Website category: jobs
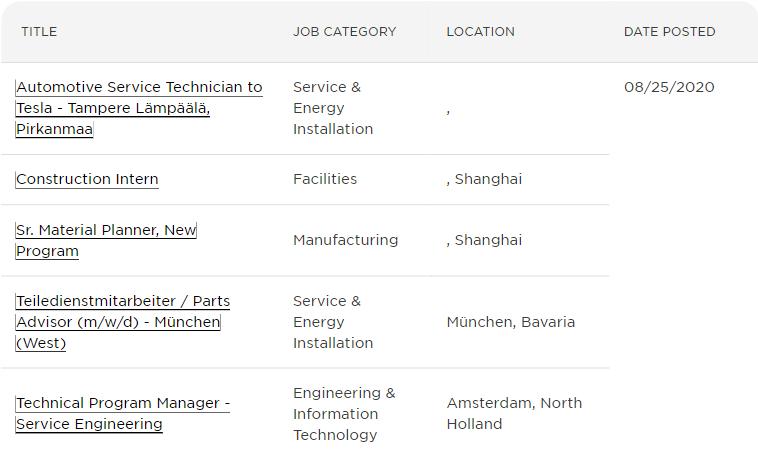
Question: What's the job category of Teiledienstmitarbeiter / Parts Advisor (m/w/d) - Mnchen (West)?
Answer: Service & Energy Installation

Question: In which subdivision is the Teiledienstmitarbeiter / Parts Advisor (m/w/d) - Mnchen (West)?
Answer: Service & Energy Installation

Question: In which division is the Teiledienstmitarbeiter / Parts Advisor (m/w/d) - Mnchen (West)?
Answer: Service & Energy Installation

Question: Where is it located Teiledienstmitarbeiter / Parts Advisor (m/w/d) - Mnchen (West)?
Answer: Service & Energy Installation

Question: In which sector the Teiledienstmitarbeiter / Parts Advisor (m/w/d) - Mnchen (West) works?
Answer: Service & Energy Installation

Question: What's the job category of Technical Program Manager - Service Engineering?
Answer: Engineering & Information Technology

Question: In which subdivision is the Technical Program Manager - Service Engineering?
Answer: Engineering & Information Technology

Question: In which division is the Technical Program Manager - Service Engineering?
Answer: Engineering & Information Technology

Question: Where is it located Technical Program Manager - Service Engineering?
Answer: Engineering & Information Technology

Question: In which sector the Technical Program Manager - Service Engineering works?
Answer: Engineering & Information Technology

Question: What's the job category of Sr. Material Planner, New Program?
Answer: Manufacturing

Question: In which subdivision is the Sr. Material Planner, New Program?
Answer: Manufacturing

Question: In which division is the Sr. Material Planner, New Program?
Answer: Manufacturing

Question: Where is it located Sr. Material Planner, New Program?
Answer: Manufacturing

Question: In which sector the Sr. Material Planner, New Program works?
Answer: Manufacturing

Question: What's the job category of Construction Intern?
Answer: Facilities

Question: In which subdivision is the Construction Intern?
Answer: Facilities

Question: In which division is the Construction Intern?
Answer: Facilities

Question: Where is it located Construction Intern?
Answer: Facilities

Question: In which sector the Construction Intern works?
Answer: Facilities

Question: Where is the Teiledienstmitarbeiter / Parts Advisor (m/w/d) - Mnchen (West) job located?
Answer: Mnchen, Bavaria

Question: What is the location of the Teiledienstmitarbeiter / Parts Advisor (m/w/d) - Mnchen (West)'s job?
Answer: Mnchen, Bavaria

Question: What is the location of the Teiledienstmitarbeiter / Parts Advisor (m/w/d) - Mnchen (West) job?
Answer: Mnchen, Bavaria

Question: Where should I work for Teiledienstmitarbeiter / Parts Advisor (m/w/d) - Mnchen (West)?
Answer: Mnchen, Bavaria

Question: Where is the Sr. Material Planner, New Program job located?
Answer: , Shanghai

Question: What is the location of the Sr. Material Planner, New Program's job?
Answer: , Shanghai

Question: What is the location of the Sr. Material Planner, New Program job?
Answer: , Shanghai

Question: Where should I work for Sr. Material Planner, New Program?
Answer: , Shanghai

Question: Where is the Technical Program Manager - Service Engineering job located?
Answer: Amsterdam, North Holland

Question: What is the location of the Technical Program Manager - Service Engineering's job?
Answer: Amsterdam, North Holland

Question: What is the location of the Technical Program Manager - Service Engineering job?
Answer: Amsterdam, North Holland

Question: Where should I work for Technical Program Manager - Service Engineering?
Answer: Amsterdam, North Holland

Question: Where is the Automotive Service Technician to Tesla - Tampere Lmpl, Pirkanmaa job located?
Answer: ,

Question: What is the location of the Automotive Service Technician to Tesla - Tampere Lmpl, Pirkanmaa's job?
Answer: ,

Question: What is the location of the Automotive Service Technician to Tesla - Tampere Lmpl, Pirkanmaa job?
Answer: ,

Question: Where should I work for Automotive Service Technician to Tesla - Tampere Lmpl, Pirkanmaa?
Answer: ,

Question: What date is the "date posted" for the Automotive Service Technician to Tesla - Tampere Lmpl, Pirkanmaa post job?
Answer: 08/25/2020

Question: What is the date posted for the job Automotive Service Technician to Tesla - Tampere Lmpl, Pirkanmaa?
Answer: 08/25/2020

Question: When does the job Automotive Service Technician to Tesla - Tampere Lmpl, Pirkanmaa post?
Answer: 08/25/2020

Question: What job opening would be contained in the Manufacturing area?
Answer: Sr. Material Planner, New Program

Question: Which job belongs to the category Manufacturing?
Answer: Sr. Material Planner, New Program

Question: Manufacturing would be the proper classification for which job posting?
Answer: Sr. Material Planner, New Program

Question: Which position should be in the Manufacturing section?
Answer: Sr. Material Planner, New Program

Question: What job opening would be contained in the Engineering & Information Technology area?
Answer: Technical Program Manager - Service Engineering

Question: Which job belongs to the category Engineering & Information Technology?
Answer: Technical Program Manager - Service Engineering

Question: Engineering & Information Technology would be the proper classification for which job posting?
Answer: Technical Program Manager - Service Engineering

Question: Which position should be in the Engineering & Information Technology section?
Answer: Technical Program Manager - Service Engineering

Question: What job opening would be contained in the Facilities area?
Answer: Construction Intern

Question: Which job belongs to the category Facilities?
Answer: Construction Intern

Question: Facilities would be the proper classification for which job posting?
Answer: Construction Intern

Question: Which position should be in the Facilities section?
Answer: Construction Intern

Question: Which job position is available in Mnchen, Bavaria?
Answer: Teiledienstmitarbeiter / Parts Advisor (m/w/d) - Mnchen (West)

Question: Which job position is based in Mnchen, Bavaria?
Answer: Teiledienstmitarbeiter / Parts Advisor (m/w/d) - Mnchen (West)

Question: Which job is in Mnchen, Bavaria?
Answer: Teiledienstmitarbeiter / Parts Advisor (m/w/d) - Mnchen (West)

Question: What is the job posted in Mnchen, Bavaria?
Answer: Teiledienstmitarbeiter / Parts Advisor (m/w/d) - Mnchen (West)

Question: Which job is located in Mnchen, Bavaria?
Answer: Teiledienstmitarbeiter / Parts Advisor (m/w/d) - Mnchen (West)

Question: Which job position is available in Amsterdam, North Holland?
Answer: Technical Program Manager - Service Engineering

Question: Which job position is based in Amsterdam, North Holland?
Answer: Technical Program Manager - Service Engineering

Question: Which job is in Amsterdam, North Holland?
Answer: Technical Program Manager - Service Engineering

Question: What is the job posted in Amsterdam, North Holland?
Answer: Technical Program Manager - Service Engineering

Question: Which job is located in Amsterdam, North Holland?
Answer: Technical Program Manager - Service Engineering

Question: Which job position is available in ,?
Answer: Automotive Service Technician to Tesla - Tampere Lmpl, Pirkanmaa

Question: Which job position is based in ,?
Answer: Automotive Service Technician to Tesla - Tampere Lmpl, Pirkanmaa

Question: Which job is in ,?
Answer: Automotive Service Technician to Tesla - Tampere Lmpl, Pirkanmaa